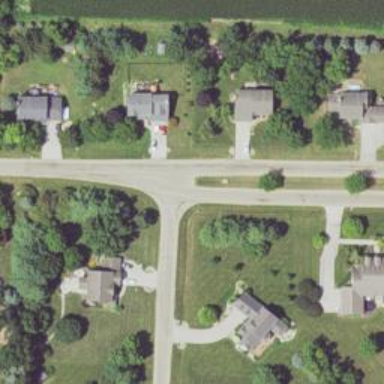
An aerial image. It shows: Residential road.